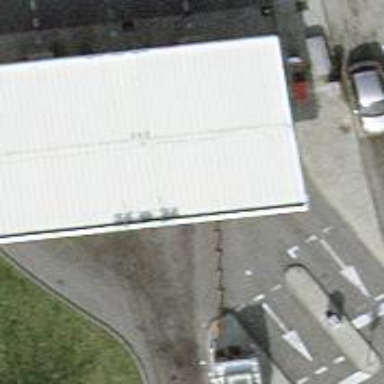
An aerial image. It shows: Building with gas station. The station offers fuel vending services.